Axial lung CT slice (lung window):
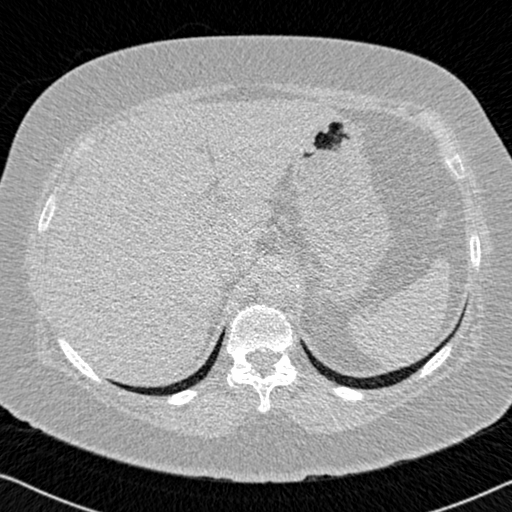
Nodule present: no